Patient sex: M
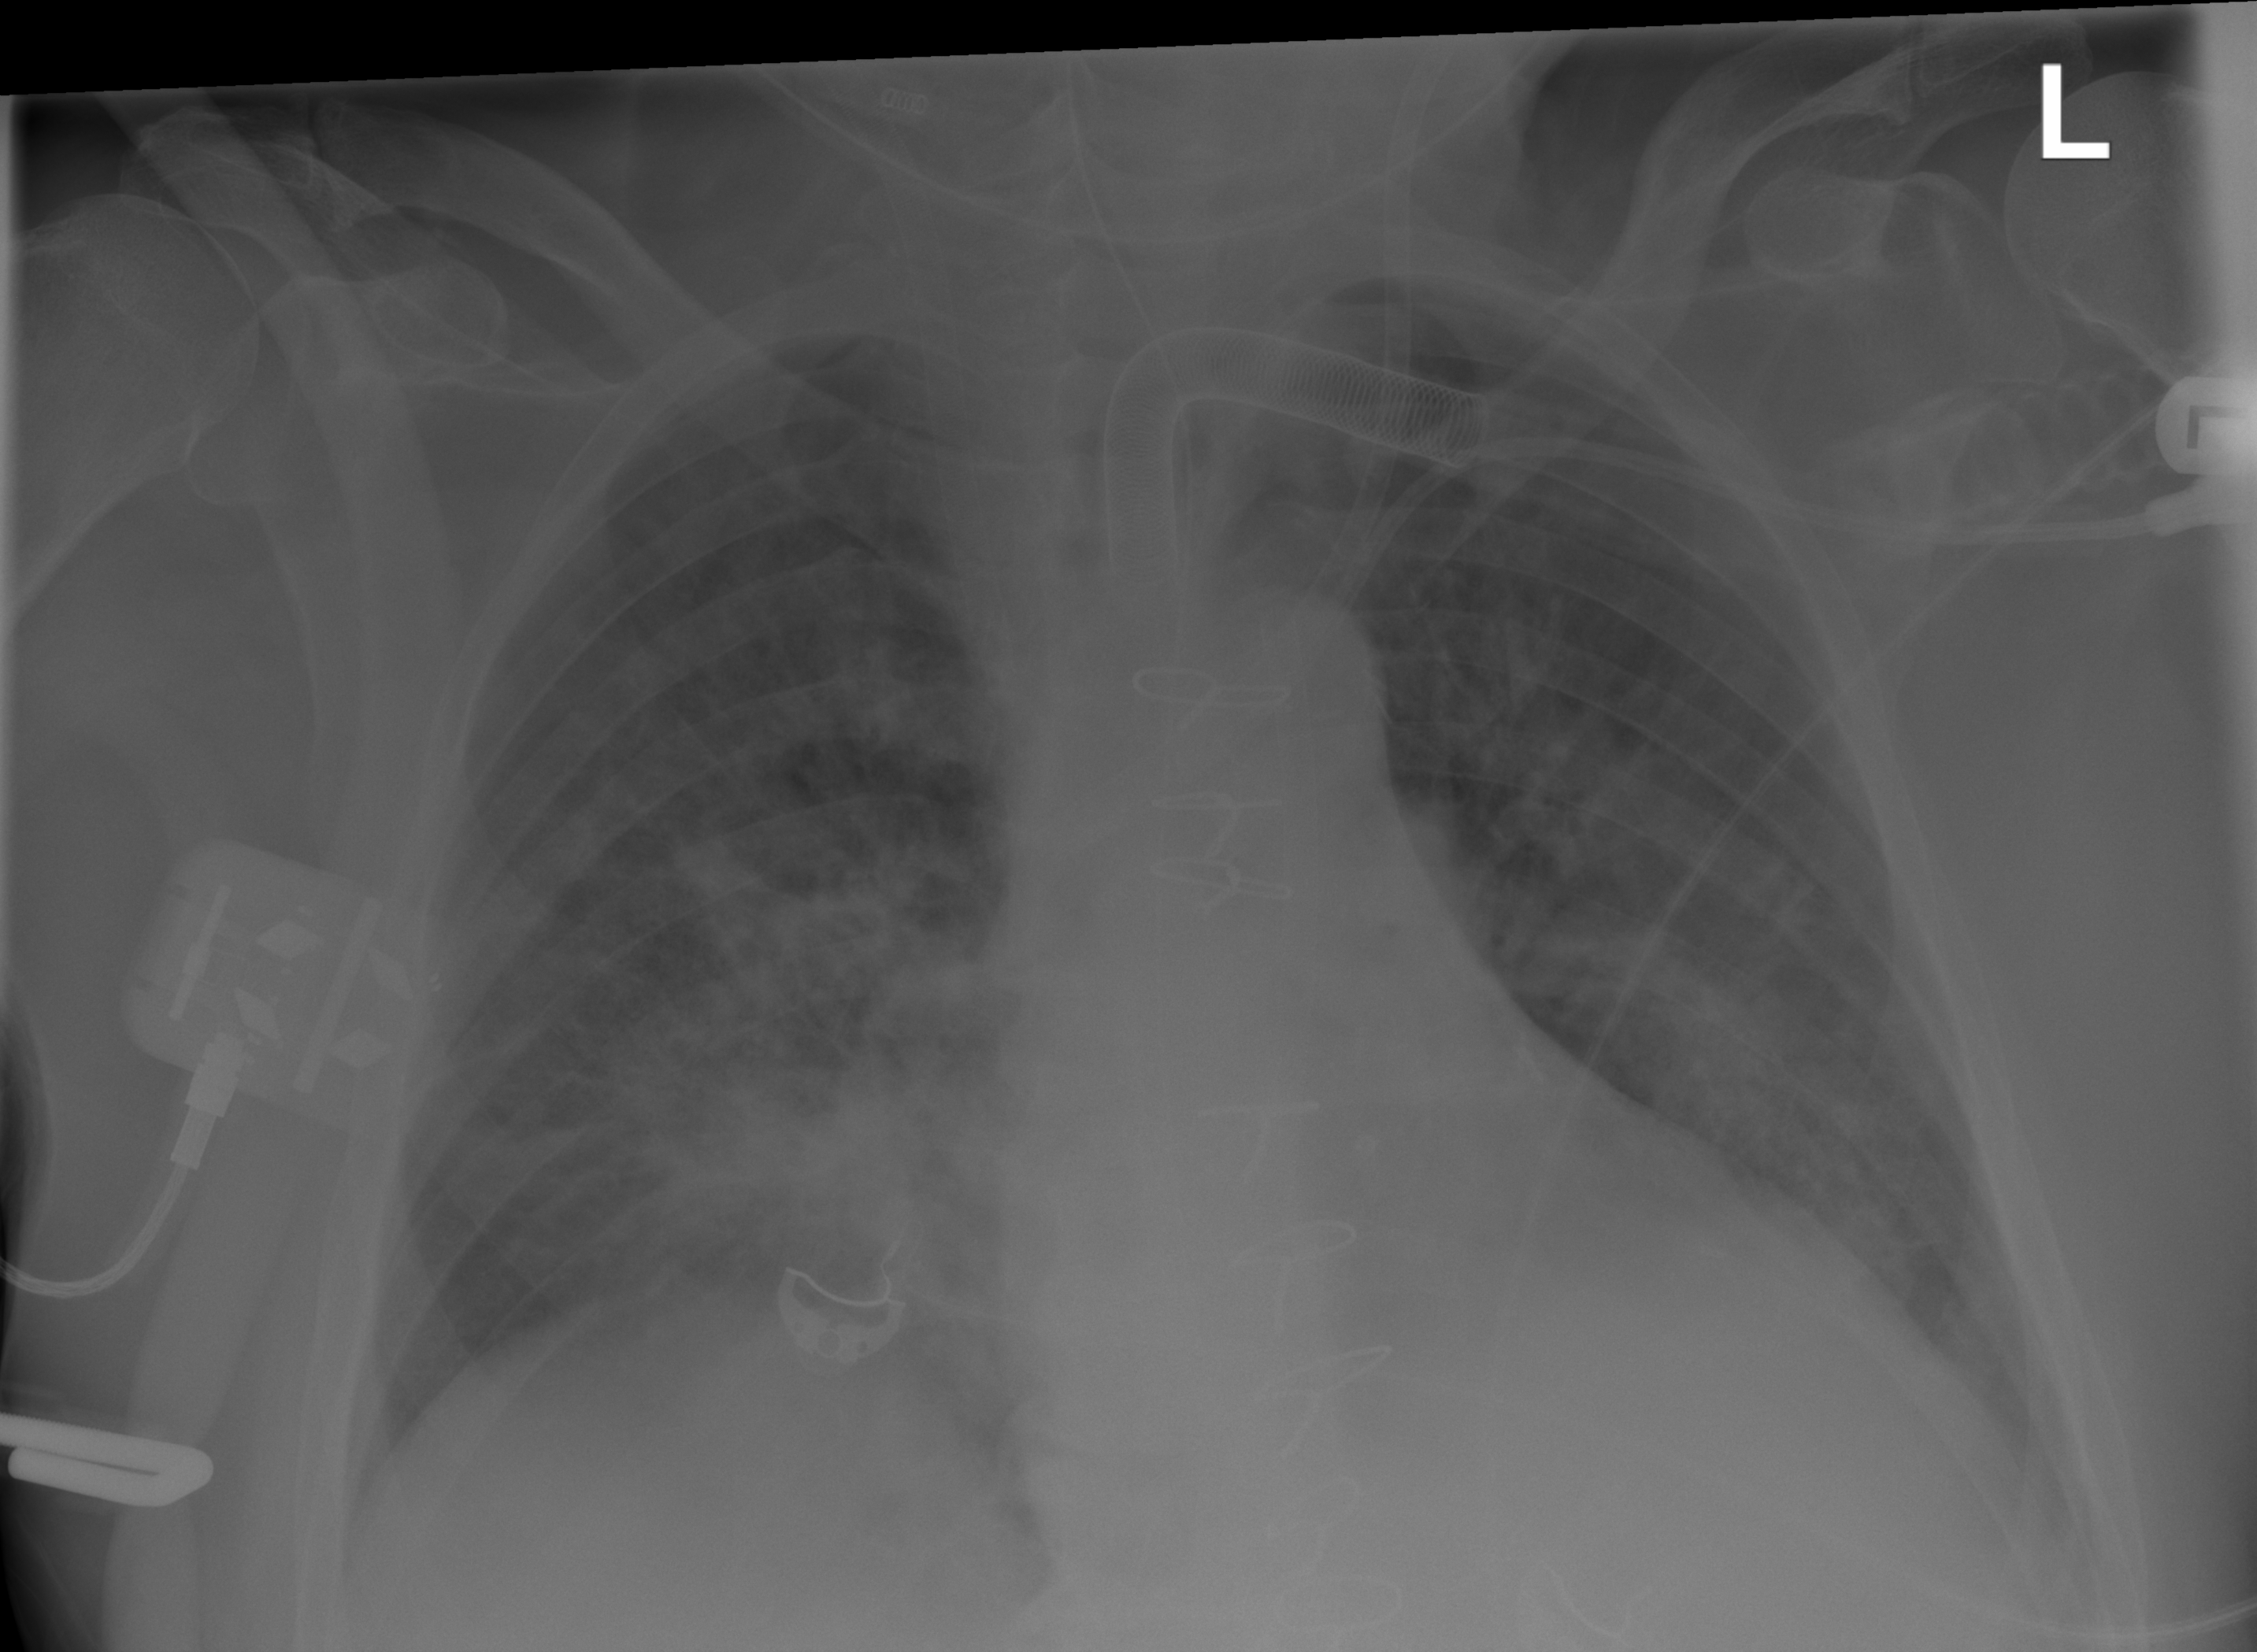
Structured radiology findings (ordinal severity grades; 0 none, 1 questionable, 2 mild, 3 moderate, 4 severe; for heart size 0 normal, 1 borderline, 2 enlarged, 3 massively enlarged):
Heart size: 2
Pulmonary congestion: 2
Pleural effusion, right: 2
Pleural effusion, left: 0
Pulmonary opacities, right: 2
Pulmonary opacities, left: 2
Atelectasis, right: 2
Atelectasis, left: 0